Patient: sex F, age 61
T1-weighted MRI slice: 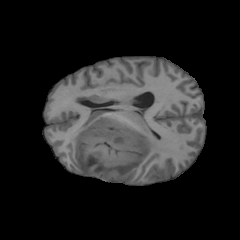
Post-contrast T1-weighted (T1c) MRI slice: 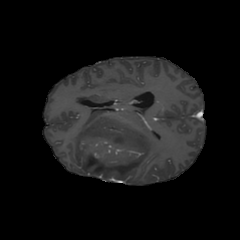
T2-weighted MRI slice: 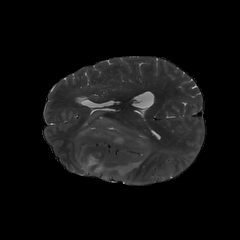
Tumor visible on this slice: yes
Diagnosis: Glioblastoma, IDH-wildtype
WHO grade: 4